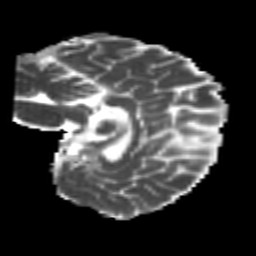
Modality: MD
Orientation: sagittal
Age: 24
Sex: female
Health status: healthy
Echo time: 0.074 s